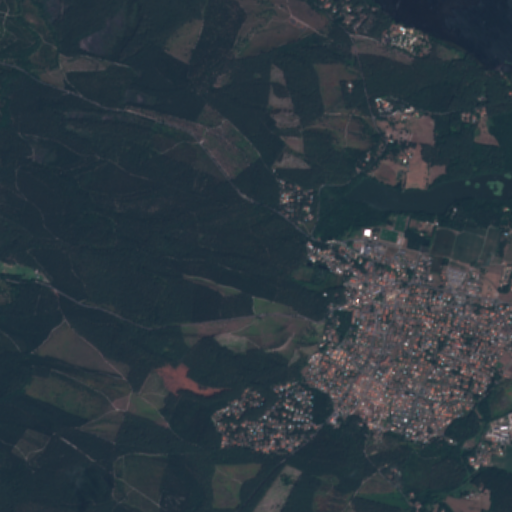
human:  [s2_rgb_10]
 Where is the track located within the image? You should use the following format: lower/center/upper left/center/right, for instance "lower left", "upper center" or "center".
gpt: The track is located in the center right of the image.
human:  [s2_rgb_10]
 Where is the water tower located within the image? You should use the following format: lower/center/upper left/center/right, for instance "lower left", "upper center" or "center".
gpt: The water tower is located in the center right of the image.
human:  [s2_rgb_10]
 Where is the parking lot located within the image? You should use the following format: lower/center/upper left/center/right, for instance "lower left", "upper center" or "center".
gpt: There is no parking lot in the image.